Interaction volume radius: 10 \u00c5
Interaction volume height: 20 \u00c5
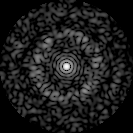
Disorder parameter: 0.7977